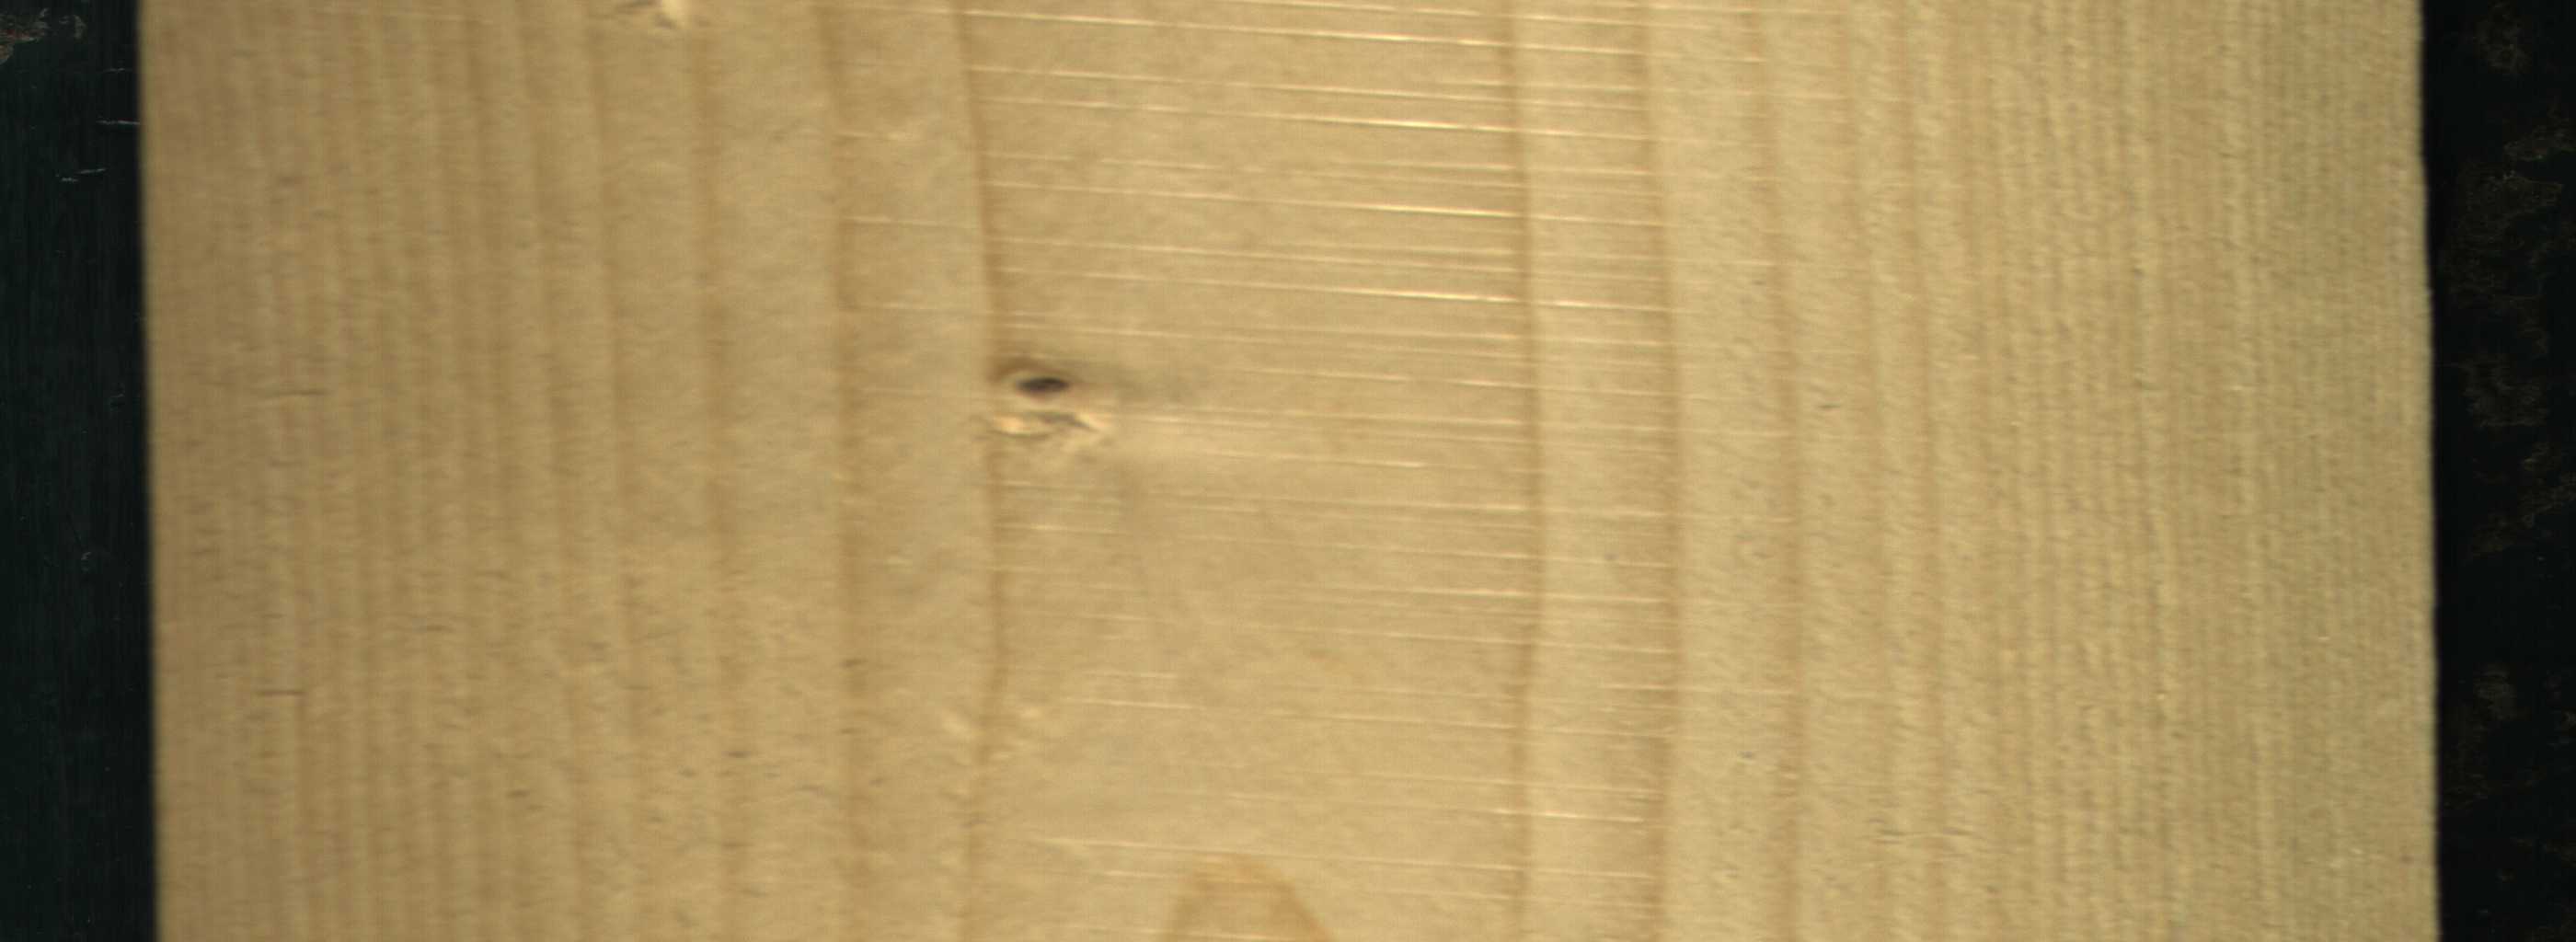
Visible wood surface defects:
Live_Knot